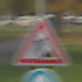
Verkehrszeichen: Arbeitsstelle
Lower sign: VorgeschriebeneFahrtrichtungGeradeaus
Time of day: SunriseSunset
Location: Outdoor (Special)
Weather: Clear
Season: NotSpecified
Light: Natural